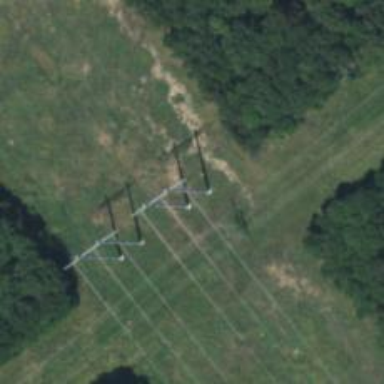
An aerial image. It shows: H-frame power tower with distinctive design.